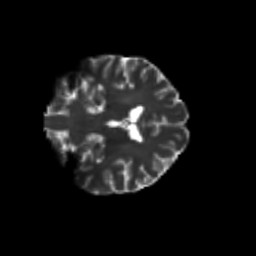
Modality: T2w
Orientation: coronal
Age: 31
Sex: male
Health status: healthy
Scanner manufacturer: siemens
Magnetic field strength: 3 T
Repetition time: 8.6 s
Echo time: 0.095 s